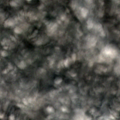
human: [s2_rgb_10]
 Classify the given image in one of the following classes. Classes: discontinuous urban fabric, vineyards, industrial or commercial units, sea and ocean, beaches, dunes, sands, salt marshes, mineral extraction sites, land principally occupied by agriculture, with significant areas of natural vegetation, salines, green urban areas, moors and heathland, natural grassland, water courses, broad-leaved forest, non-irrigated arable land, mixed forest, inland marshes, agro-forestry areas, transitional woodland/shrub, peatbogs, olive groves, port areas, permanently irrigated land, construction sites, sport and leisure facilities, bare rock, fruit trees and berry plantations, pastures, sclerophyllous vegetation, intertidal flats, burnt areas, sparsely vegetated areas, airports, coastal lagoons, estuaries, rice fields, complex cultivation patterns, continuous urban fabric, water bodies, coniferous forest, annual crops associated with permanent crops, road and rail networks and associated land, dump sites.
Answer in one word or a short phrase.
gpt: discontinuous urban fabric, non-irrigated arable land